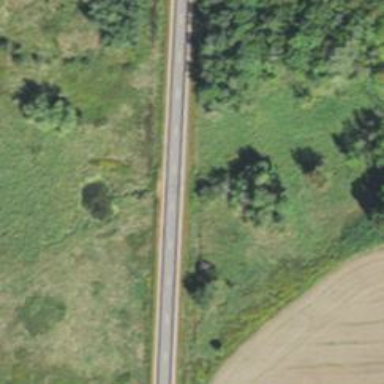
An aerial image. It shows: Secondary road.